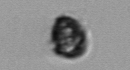
Label: Kryptoperidinium_triquetrum